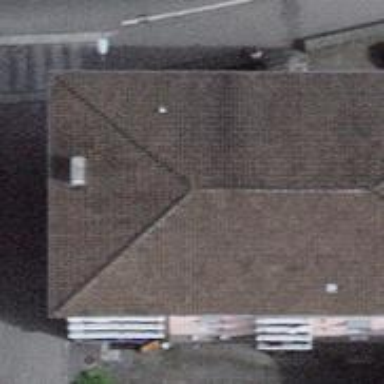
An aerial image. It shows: Community centre.